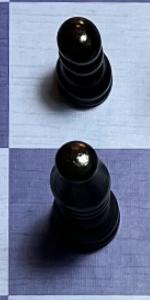
Label: Bishop_Black